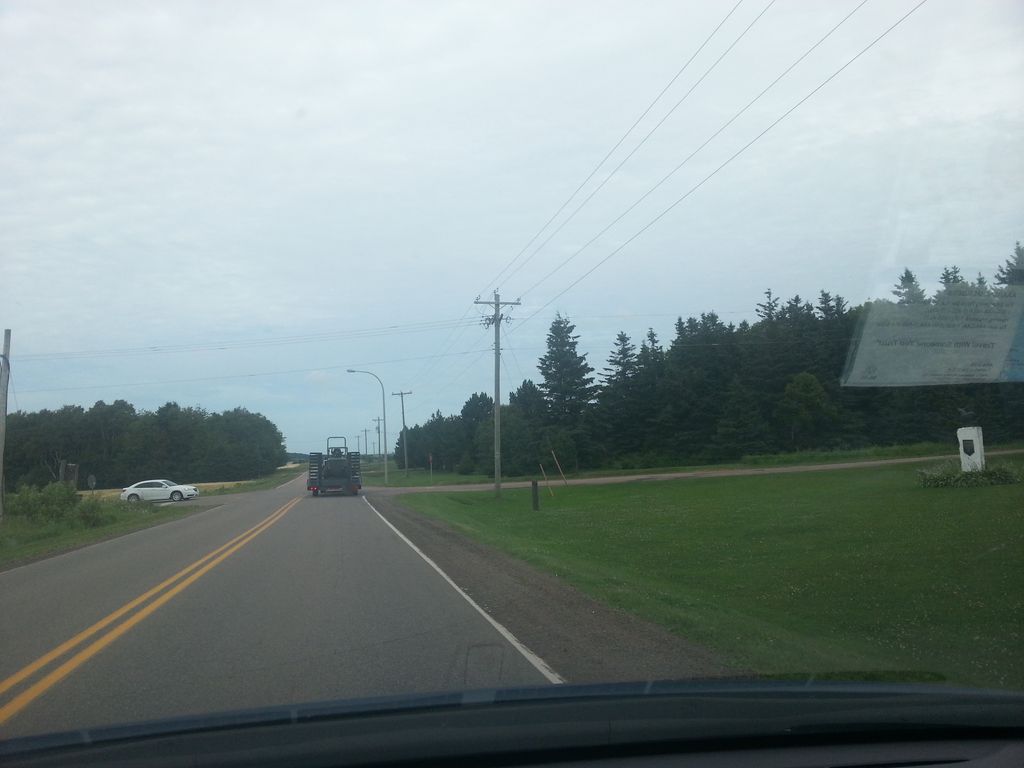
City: charlottetown